Question: What is the measurement shown in the image?
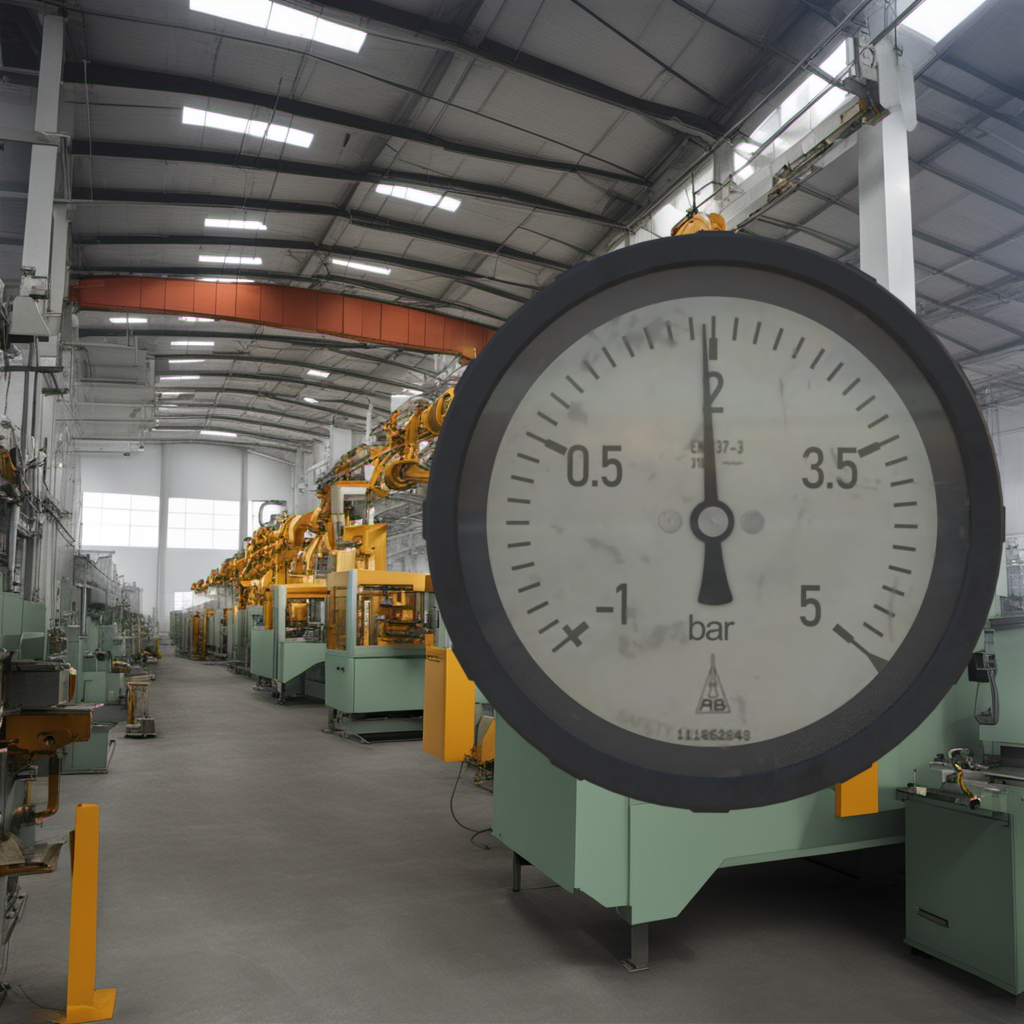
Answer: The result is 1.93
Question: What is the range of the measurement shown in the image?
Answer: The range is from -1 to 5
Question: What is the minimum and maximum value of this measurement?
Answer: The minimum value is -1 and the maximum value is 5